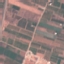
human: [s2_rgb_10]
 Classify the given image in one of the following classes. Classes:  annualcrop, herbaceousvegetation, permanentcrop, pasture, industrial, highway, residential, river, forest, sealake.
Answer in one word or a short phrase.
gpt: PermanentCrop